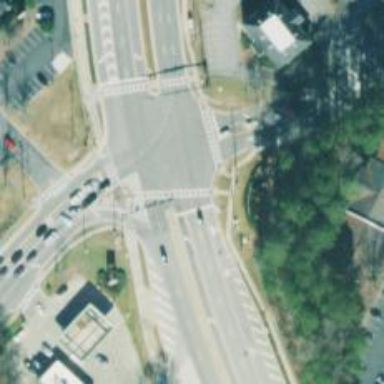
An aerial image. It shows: Marked crossing on footway.